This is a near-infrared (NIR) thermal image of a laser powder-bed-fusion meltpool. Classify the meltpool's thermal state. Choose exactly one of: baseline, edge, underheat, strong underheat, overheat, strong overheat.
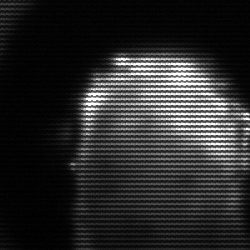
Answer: baseline